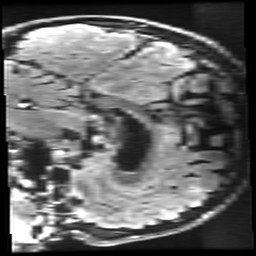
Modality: FLAIR
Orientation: sagittal
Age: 61
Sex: male
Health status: healthy
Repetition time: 12 s
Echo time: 0.09782 s